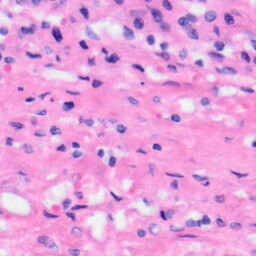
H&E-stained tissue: Liver